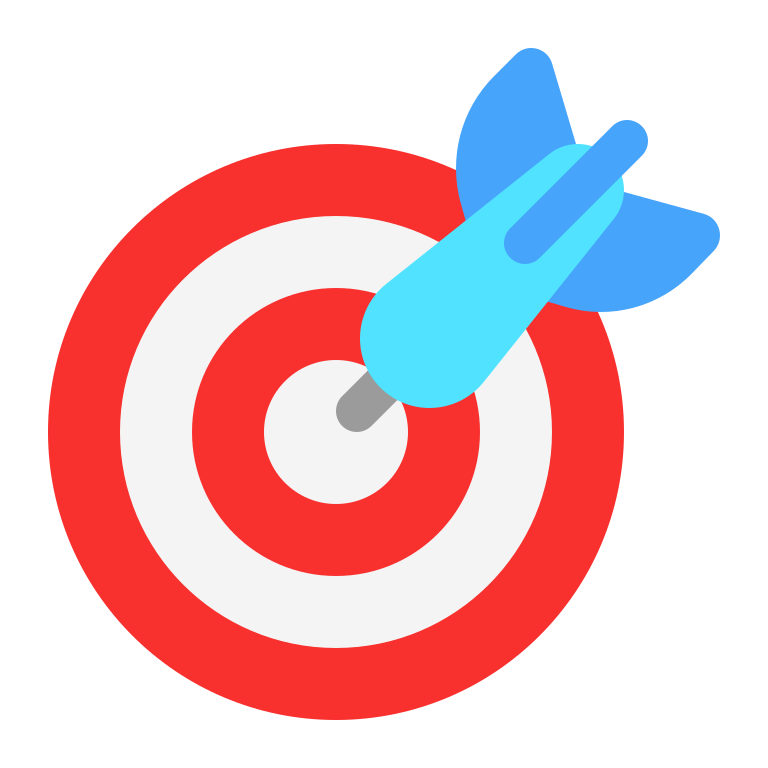
bullseye flat